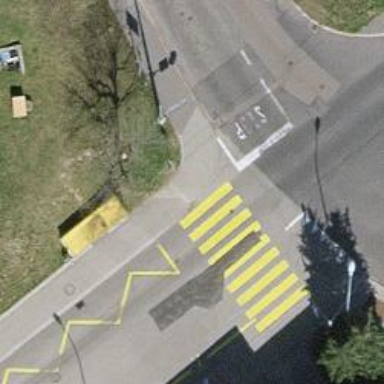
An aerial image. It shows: Marked road crossing.